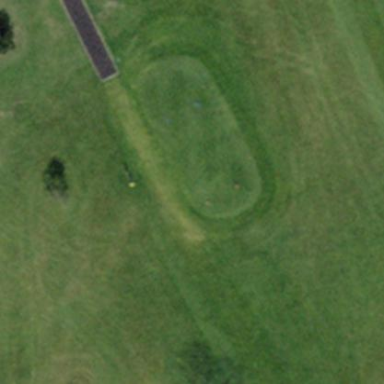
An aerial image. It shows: Golf tee.